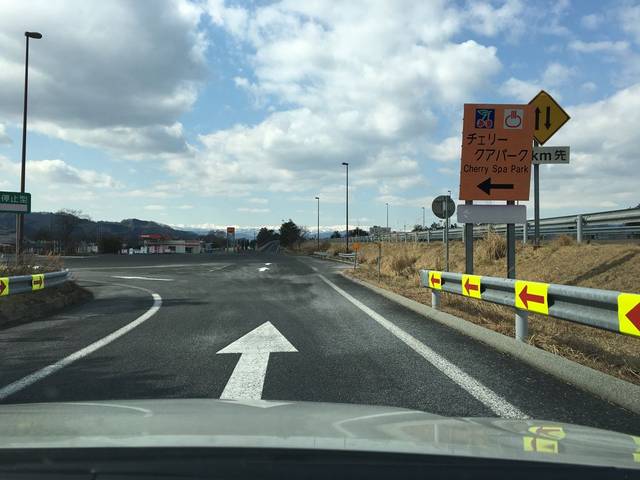
Region: Japan
Coordinates: 38.366, 140.262